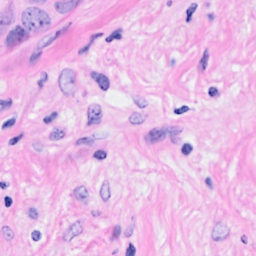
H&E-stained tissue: Breast